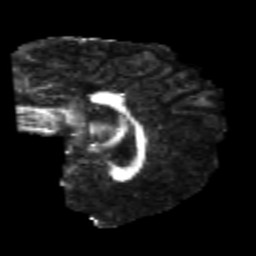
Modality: FA
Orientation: sagittal
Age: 24
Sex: male
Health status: healthy
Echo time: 0.074 s